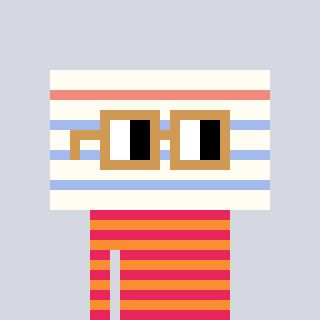
a pixel art character with square brown glasses, a empty notebook page-shaped head and a orange-colored body on a cool background